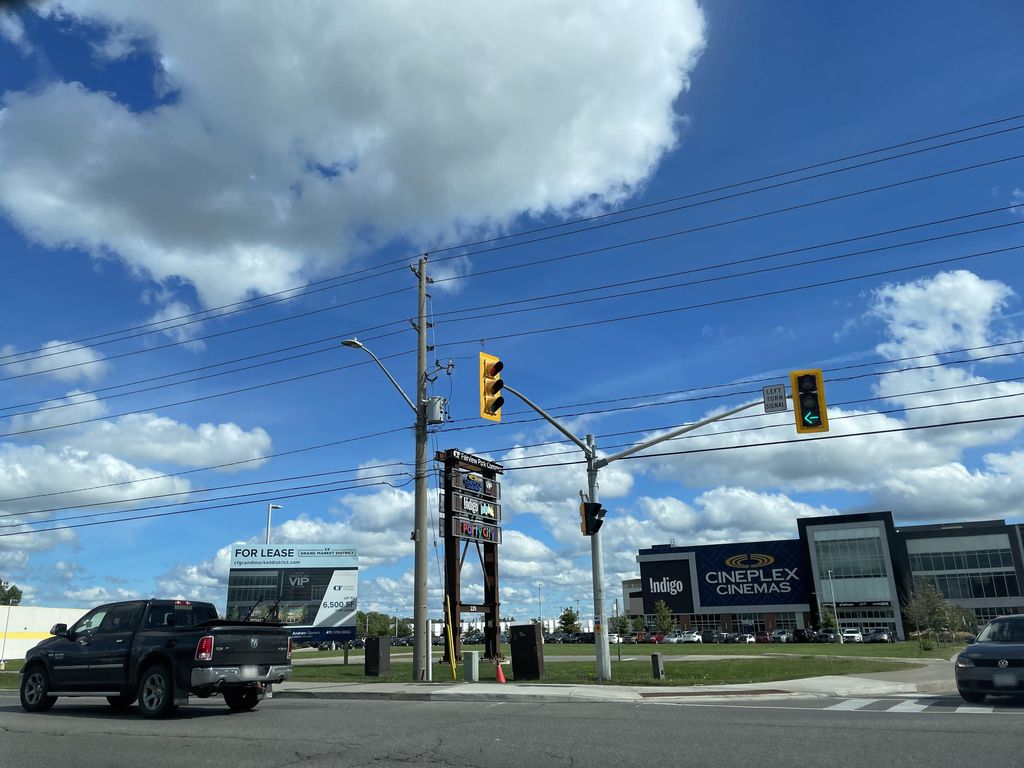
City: kitchener-waterloo